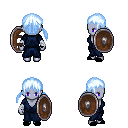
a pixel art fantasy rpg character, female body template, dark elf, purple skin, blue robe, red pants, white cyan twin-tailed hairstyle, white cloth bandages, black slippers, shield, four views (front, back, left, right), 2x2 character sprite sheet, small pixel art, hard edges, no anti-aliasing